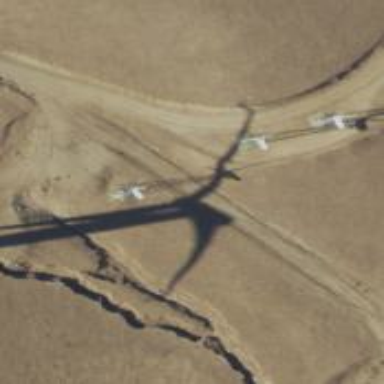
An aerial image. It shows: Wind power generator utilizing wind turbines.